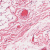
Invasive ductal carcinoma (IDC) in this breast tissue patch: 0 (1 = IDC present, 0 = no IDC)